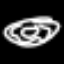
Label: donut